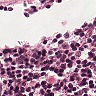
Metastatic tissue present: no